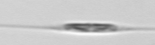
Label: Cylindrotheca